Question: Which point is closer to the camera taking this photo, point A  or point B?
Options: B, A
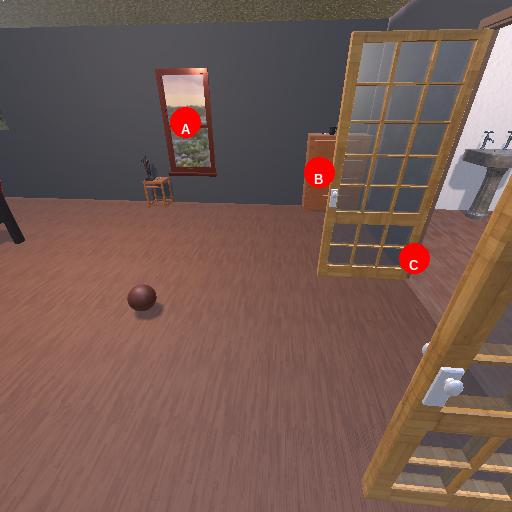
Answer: B